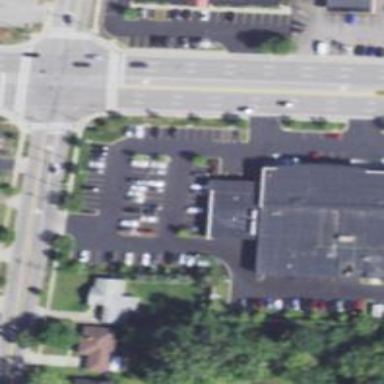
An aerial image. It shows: Building that houses car shop.